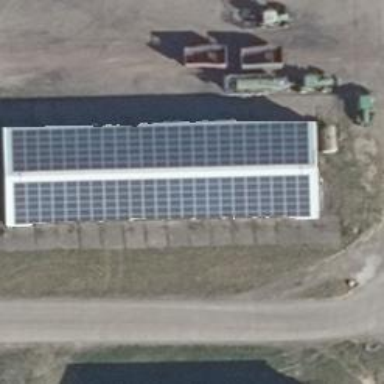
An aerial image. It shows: Solar-powered generator at farm auxiliary building. The generator is small installation using solar photovoltaic panels.